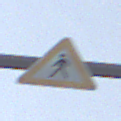
Verkehrszeichen: FussgaengerRechts
Umgebung: Outdoor, Nature
Tageszeit: MorningAfternoon
Wetter: PartlyCloudy
Licht: Natural
Jahreszeit: NotSpecified
Kontrast: HighContrast